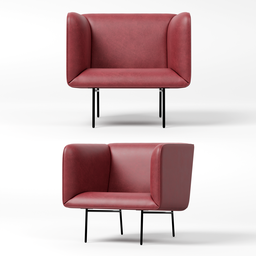
Label: furniture